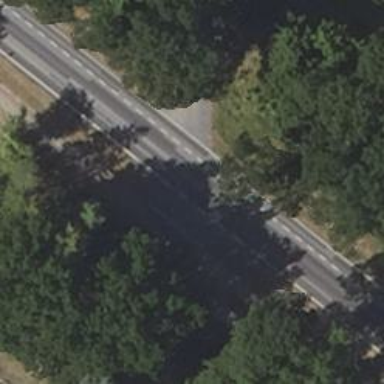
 with lane for cyclists on the left and cycle track on the right."